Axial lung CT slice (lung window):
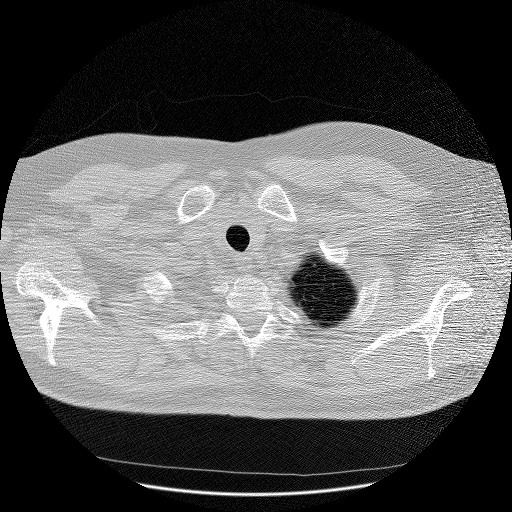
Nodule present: no